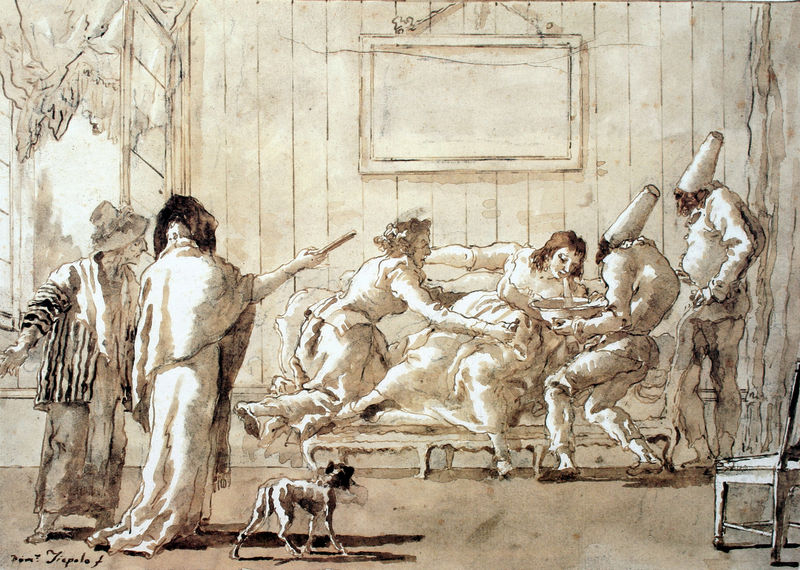
Titel: Pulcinellas unpässliche Braut oder Geliebte
Künstler: Giovanni Domenico Tiepolo
Standort: New York
Institution: The Metropolitan Museum of Art
Schlagwörter: baum, gemälde, gruppe, hand, kampf, mann, schatten, umhang, weiß, aquarell, bäume, frauen, landschaft, menschen, ocker, blumen, braun, damen, fenster, finger, frau, grau, hell, holz, hut, hüte, kleid, kleider, licht, männer, raum, schwarz, skizze, stuhl, stühle, szene, zeichnung, zimmer, dame, hund, tier, tuch, beige, rock, alt, hose, jacke, mütze, wand, diener, falten, geschichte, rahmen, schale, schüssel, bild, innenraum, signatur, spiegel, vorhang, boden, figur, gewand, interieur, mantel, tücher, bühne, theater, rokoko, stock, garten, beine, taille, sofa, ecke, italien, stab, zuschauer, hosen, mauer, grafik, graphik, monochrom, grisaille, figuren, querformat, gestreift, streifen, bett, kammer, bretter, couch, zeigen, chaiselong, divan, schwanger, dekolleté, name, katze, laviert, tusche, offen, krank, diwan, clown, schwarzweiß, uniformen, überfall, arzt, medizin, entwurf, kämpfen, komödie, rolle, rückenfiguren, liege, parfüm, brief, krankheit, fingerzeig, lich, fensterflügel, kranke, ohnmacht, turban, zeiger, koch, lavierung, spucken, tuschezeichnung, coloriert, dock, masken, gehöht, tiepolo, heiler, narrativ, hunf, bidl, susanne, suhl, ruck, täfelung, kanapee, pulcinella, pantalone, tiepolo d.j., commedia, commedia dell arte, brif, columbine, comedia del arte, drängeln, erbrechen, riechfläschchen, tuschelavierung, übergeben, kotzen, kocj, bilb